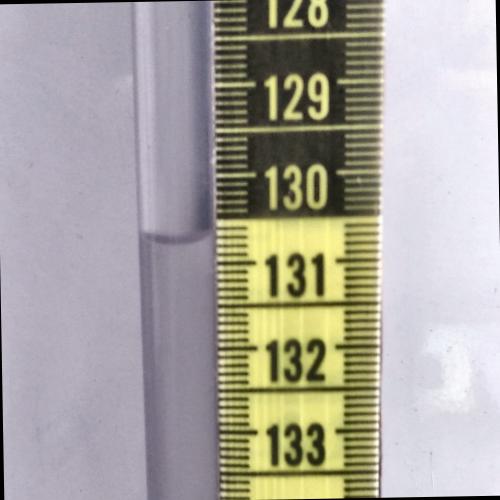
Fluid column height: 130.7 cm